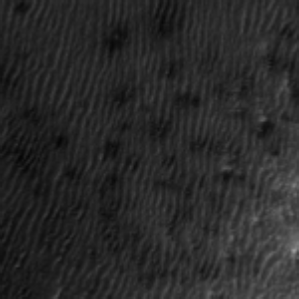
Label: frost